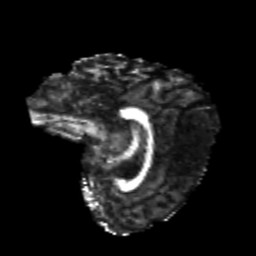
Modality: FA
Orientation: sagittal
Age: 24
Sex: female
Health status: healthy
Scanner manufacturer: philips
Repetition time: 7.389 s
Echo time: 0.08599 s